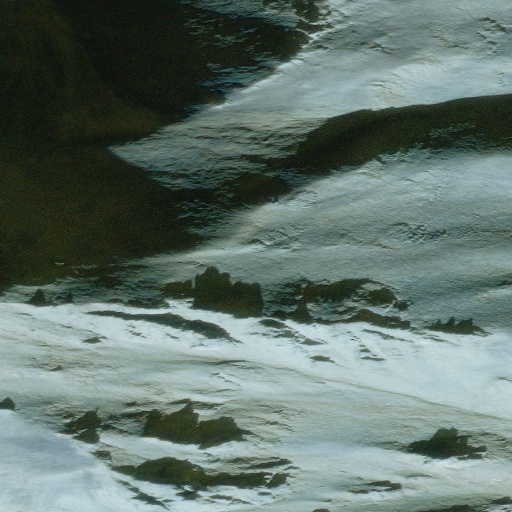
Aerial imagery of mountain in Alaska named Jesse Mountain containing only unknown